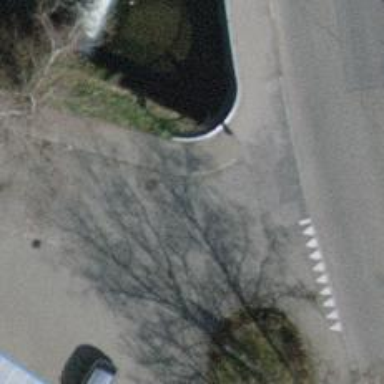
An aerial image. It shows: Sidewalk along the footway.